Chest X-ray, AP view. Patient: 31 years old, sex F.
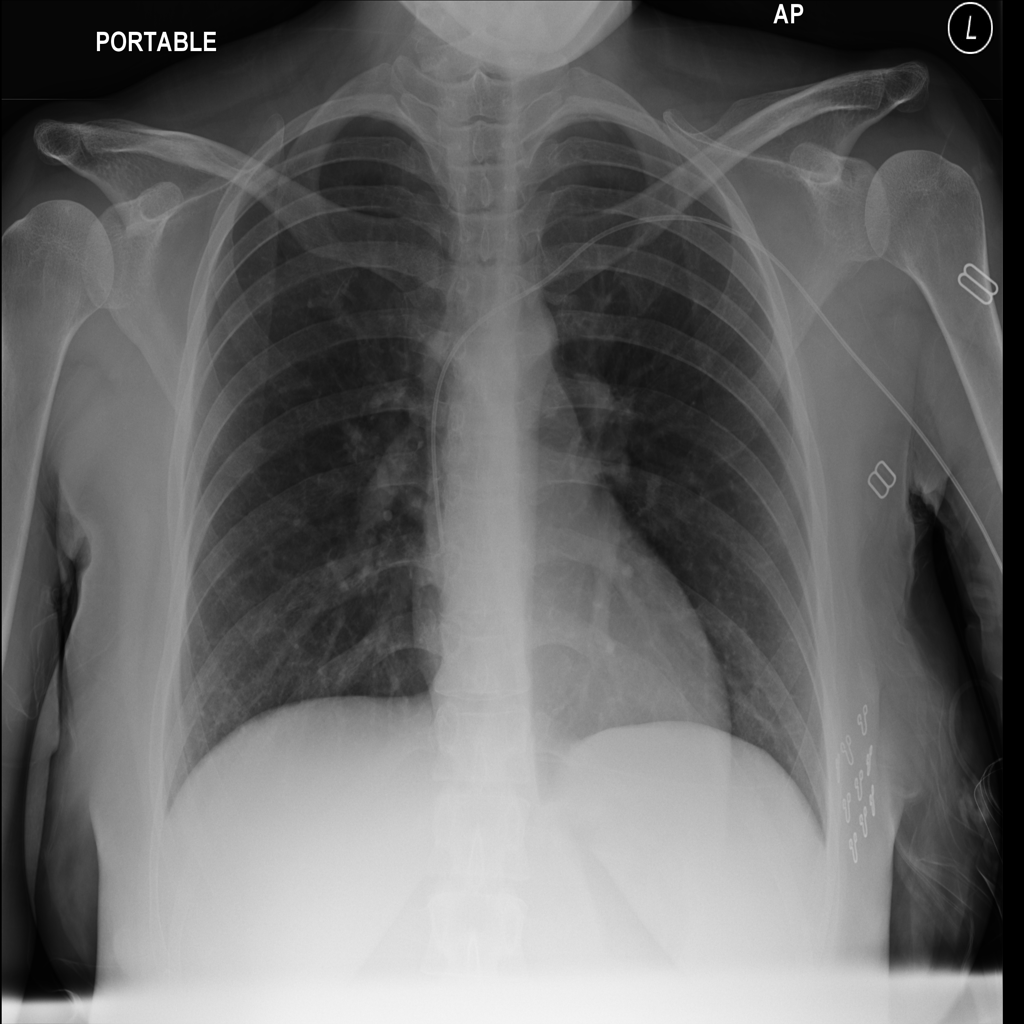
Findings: No Finding